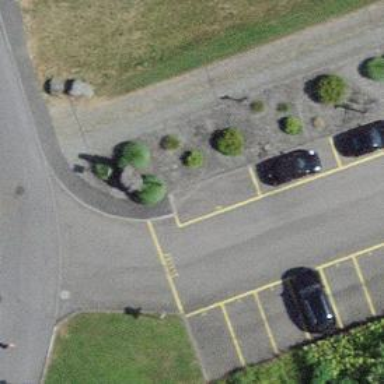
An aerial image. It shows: Kerb serving as barrier.